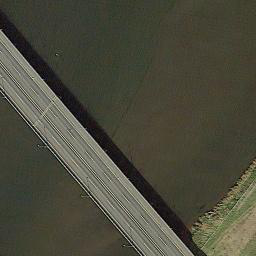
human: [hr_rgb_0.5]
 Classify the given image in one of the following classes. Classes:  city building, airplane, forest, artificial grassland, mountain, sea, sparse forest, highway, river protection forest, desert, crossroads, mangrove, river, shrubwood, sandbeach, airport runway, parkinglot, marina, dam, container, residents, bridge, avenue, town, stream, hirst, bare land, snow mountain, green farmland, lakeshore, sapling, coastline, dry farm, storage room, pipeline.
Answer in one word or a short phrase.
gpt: bridge